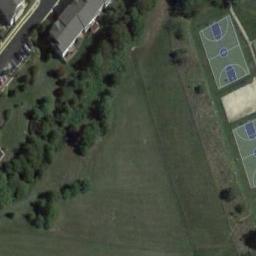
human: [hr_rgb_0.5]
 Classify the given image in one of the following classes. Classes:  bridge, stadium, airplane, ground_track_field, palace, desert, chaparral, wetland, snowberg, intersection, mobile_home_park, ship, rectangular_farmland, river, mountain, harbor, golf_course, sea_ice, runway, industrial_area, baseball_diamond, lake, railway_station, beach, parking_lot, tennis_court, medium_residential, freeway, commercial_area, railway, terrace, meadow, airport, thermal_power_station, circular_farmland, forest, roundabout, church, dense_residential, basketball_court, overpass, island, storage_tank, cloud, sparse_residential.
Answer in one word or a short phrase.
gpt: basketball_court